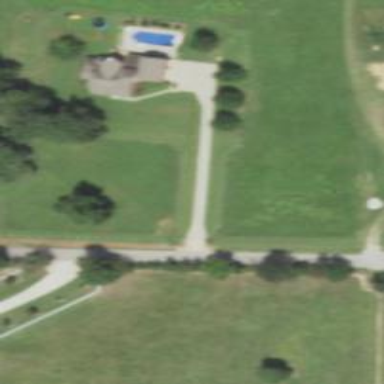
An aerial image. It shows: Driveway leading to service road.